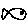
Label: fish